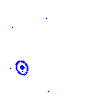
Particle: proton